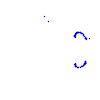
Particle: proton